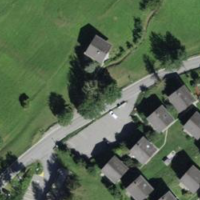
EUNIS habitat code: 55
Species observed at this site:
Boloria dia
Aegopodium podagraria